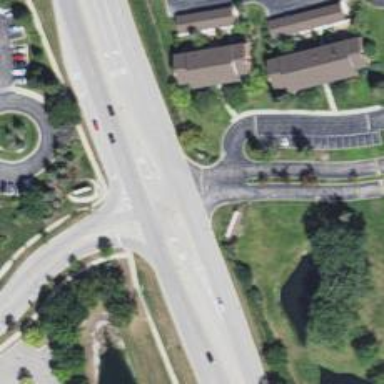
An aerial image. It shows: Asphalt road with secondary link designation.